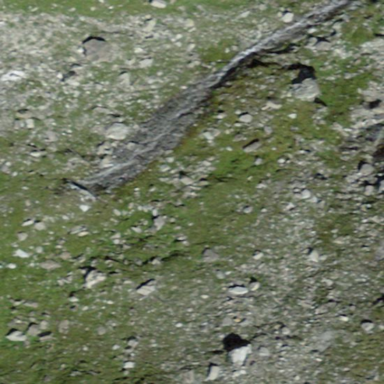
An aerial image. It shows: Natural area of fell.